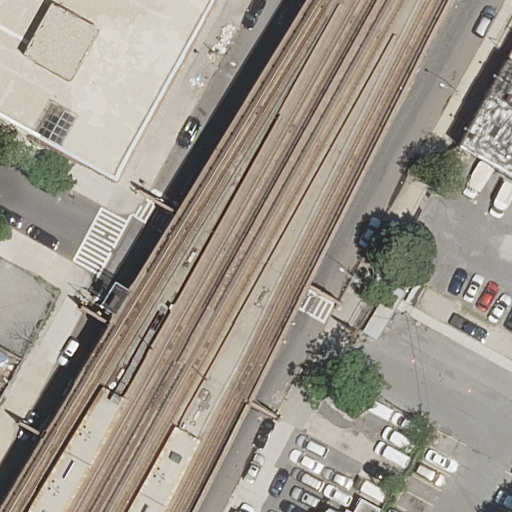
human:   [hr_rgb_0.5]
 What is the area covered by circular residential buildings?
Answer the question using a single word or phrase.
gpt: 0m2

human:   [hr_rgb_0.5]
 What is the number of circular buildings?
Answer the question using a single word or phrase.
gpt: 0

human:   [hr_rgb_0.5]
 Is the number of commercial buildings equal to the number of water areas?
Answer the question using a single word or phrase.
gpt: yes

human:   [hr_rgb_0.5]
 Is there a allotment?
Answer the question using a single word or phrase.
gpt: no

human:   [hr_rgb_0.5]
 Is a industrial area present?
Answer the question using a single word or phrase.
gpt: no

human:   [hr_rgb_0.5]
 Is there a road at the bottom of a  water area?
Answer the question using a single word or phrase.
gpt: no

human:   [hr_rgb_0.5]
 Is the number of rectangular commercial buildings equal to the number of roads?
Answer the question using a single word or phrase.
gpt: no

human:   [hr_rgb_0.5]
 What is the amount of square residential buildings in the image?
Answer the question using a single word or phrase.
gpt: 0

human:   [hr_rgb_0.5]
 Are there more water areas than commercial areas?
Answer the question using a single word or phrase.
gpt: no

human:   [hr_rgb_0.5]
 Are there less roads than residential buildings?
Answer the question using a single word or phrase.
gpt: no

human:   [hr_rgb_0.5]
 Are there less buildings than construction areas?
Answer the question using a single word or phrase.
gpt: no

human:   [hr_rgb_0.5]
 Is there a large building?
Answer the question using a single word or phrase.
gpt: no

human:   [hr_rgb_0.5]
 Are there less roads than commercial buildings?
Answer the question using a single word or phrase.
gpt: no

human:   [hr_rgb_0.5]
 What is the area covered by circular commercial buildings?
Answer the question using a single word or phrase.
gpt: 0m2

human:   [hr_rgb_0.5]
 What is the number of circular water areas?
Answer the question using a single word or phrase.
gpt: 0

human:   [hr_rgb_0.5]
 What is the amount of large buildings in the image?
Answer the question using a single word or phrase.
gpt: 0

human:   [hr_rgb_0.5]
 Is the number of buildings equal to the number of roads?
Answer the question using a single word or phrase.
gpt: no

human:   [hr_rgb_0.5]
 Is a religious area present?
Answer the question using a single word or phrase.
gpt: no

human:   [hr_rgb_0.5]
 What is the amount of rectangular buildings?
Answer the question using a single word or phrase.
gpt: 2

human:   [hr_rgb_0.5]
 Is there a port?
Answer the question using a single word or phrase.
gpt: no

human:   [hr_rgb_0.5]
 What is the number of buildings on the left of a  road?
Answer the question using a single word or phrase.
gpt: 2

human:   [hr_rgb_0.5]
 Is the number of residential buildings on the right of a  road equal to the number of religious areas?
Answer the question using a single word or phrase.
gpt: no

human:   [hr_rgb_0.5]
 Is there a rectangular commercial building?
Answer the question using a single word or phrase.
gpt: no

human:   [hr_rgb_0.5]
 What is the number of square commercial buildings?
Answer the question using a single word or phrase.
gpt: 0

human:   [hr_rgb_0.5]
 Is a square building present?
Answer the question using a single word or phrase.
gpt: no

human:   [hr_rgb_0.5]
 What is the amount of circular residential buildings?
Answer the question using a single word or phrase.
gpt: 0

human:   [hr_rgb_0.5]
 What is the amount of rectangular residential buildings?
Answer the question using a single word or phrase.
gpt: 2

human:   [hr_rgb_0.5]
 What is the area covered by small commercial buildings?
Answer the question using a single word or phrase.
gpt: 0m2

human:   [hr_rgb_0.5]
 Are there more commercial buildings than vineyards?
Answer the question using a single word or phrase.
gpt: no

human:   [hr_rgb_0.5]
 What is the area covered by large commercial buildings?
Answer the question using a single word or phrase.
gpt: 0m2

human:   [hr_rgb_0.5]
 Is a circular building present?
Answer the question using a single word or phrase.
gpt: no

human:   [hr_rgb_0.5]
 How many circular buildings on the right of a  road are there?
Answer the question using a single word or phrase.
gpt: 0

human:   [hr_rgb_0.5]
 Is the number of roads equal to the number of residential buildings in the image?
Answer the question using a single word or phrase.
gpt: no

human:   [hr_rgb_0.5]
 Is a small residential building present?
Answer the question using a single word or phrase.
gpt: no

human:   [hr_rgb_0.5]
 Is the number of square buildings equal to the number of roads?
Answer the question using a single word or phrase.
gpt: no

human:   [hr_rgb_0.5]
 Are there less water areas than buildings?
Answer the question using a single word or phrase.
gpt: yes